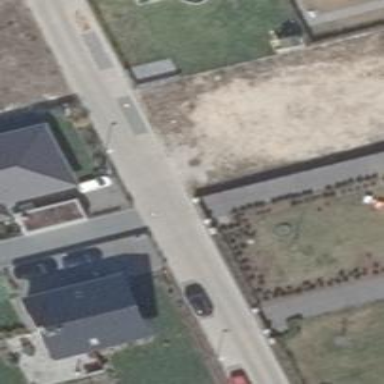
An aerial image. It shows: Driveway leading to service road.